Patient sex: M
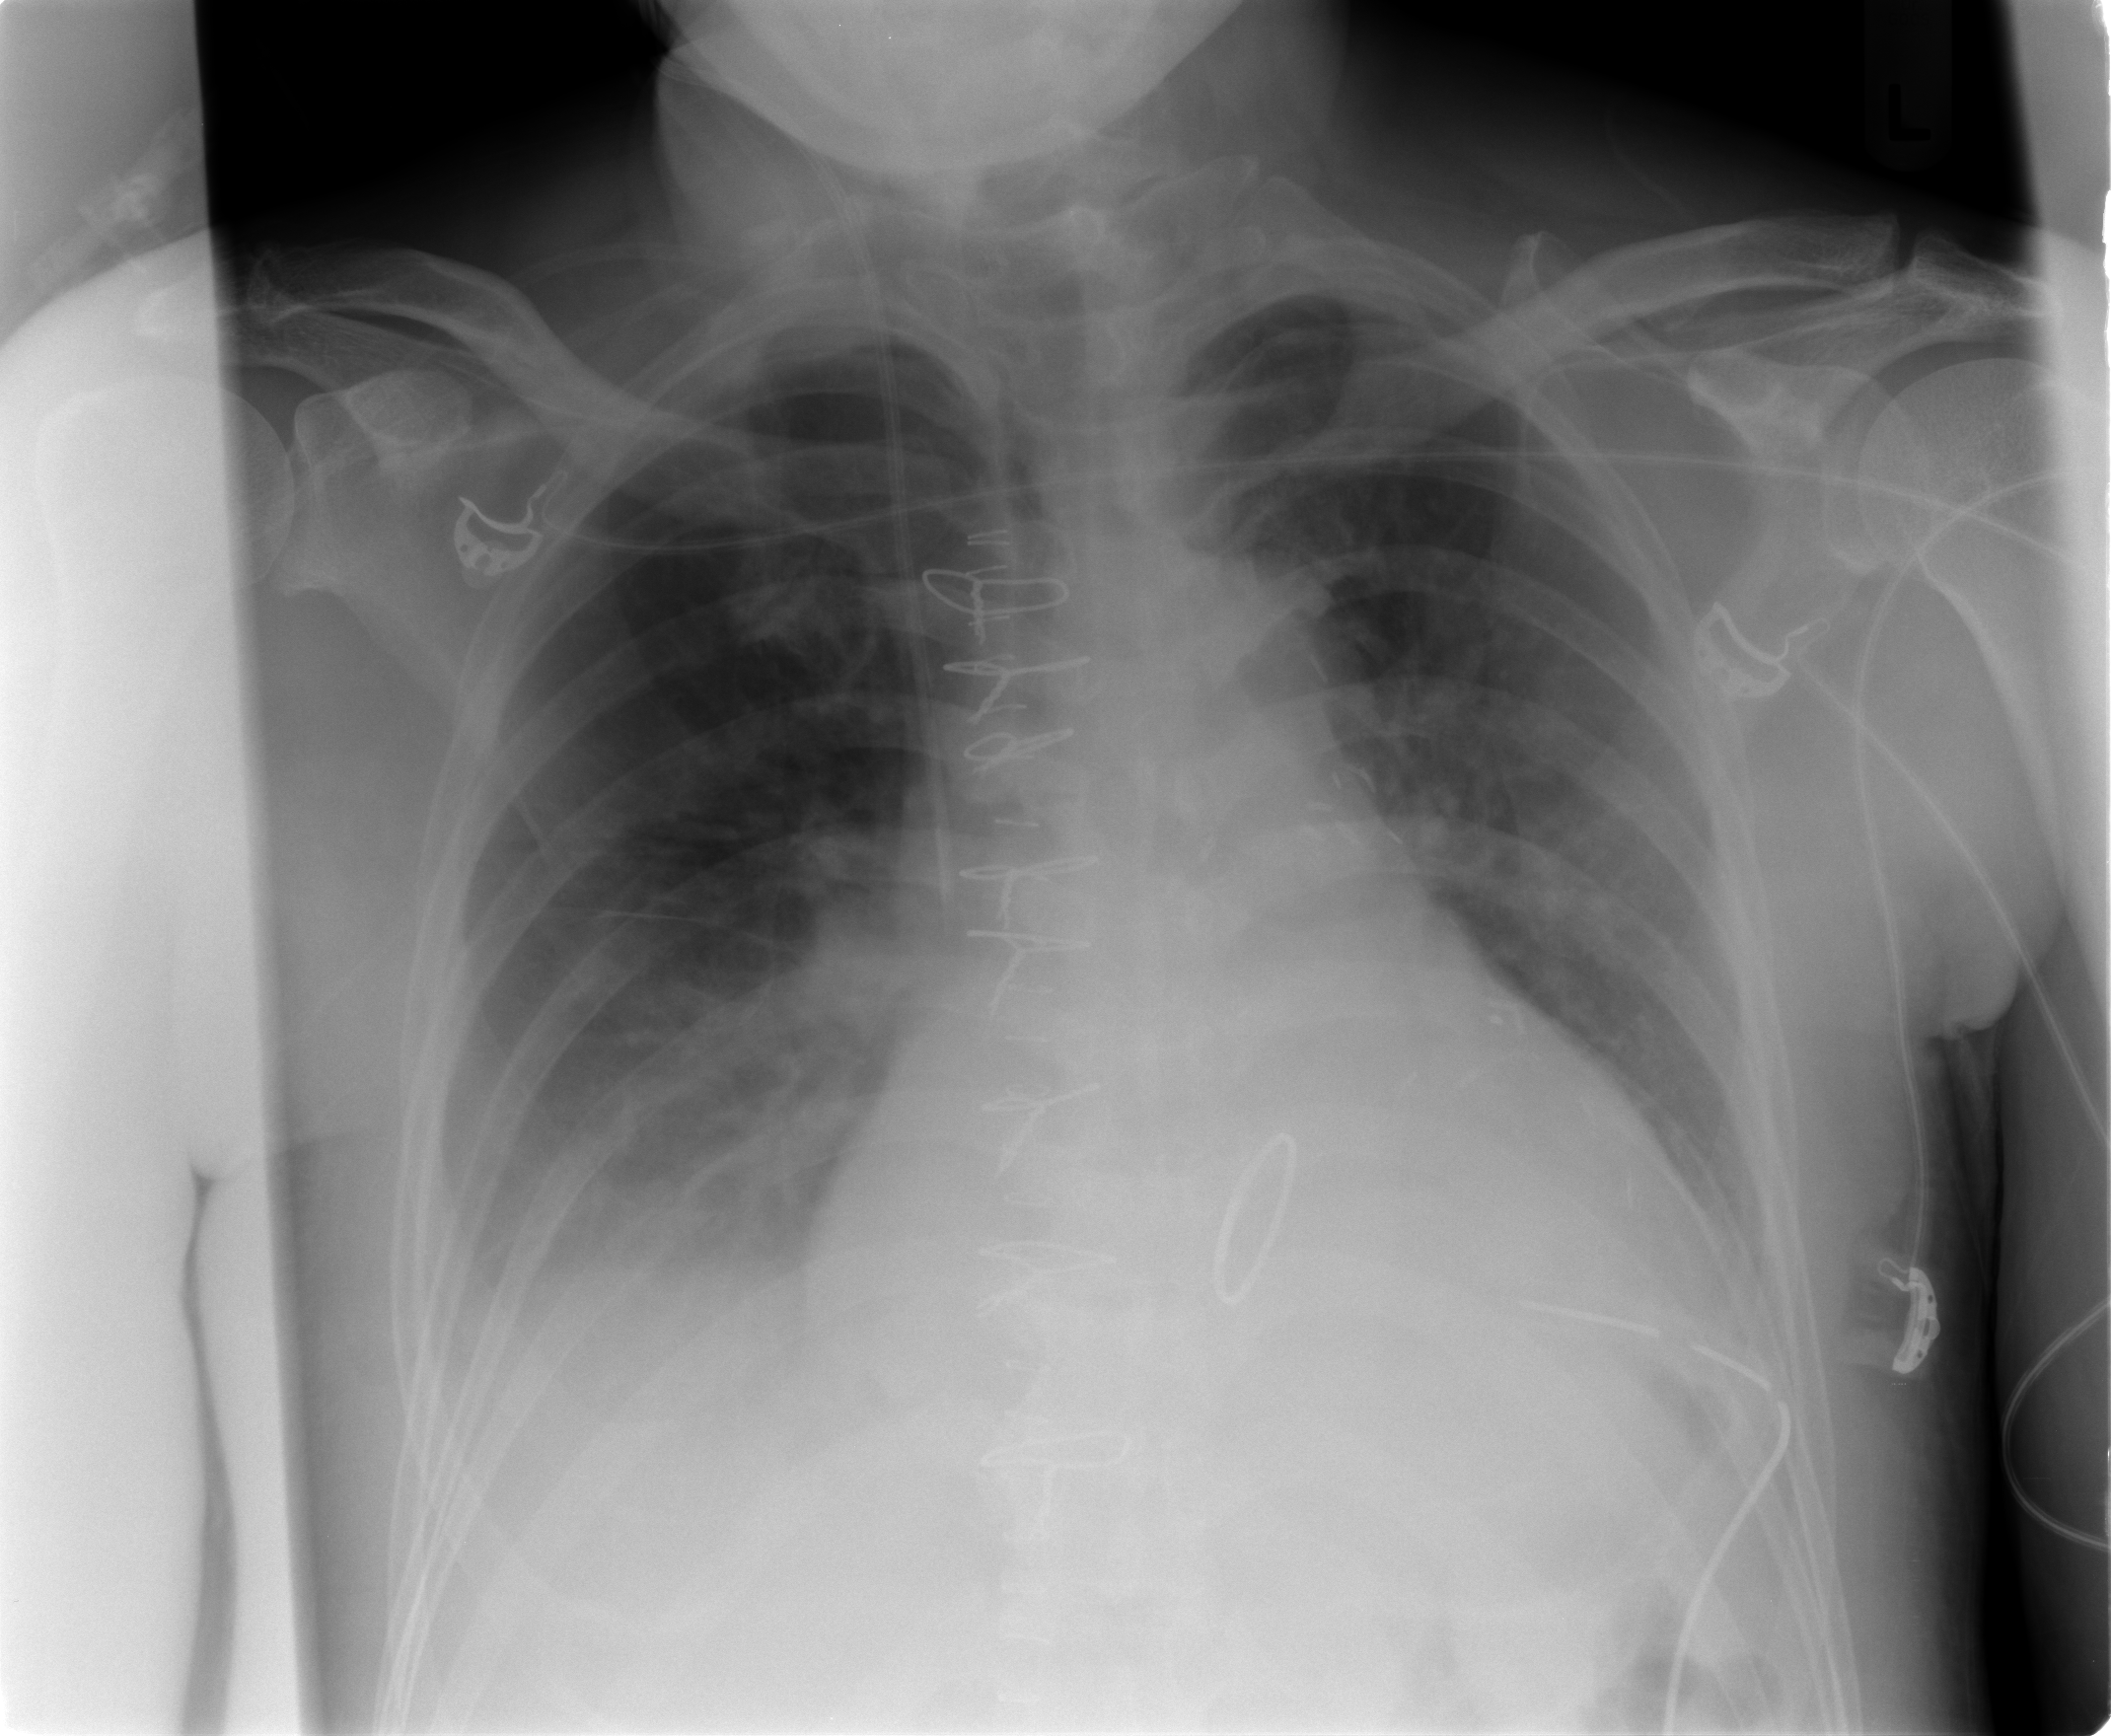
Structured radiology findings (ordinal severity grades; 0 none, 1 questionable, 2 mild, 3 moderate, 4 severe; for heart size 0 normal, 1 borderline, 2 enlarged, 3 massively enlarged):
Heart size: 2
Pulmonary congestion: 2
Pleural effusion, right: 3
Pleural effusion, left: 1
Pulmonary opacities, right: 2
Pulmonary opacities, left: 2
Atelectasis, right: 2
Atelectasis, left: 2